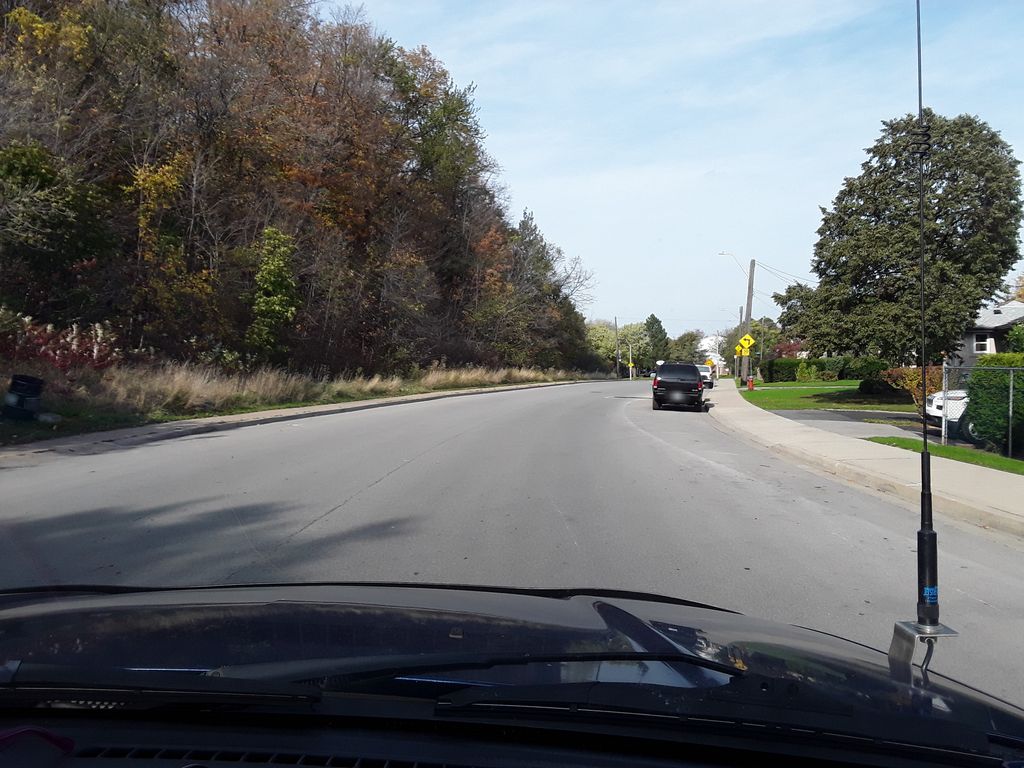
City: hamilton